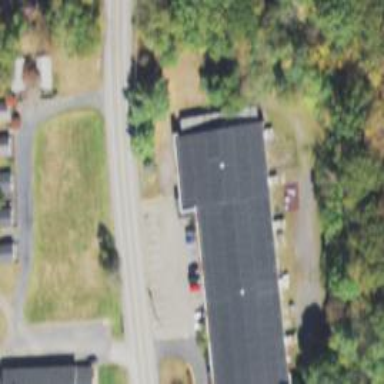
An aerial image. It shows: Commercial building suitable for roller skating.